Question:
How to change the red conatiner after pressing the continue button? In place of red container a new container should be formed having text field as phone number and other things should be as it is. Only red container is needs to be changed.
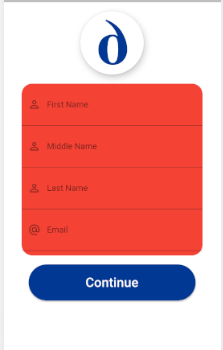
Answer: What you want to do is the same thing the widget <URL> does.
See this <URL>
and here is another way of doing the same thing:
'''
class MyHomePage extends StatefulWidget {
MyHomePage({Key key, this.title}) : super(key: key);
final String title;
@override
_MyHomePageState createState() => _MyHomePageState();
}
class _MyHomePageState extends State<MyHomePage> {
int page = 0;
final int maxPages = 3;
@override
Widget build(BuildContext context) {
return Scaffold(
appBar: AppBar(
title: Text(widget.title),
),
body: Column(
children: <Widget>[
if(page == 0)
Text("This is view 1"),
if(page == 1)
Text("This is view 2"),
if(page == 2)
Text("This is view 3"),
RaisedButton(
child: Text("Continue"),
onPressed: (){
if(page < maxPages){
setState(() {
page++;
});
}
},
)
],
)
);
}
}
'''